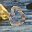
Label: 0